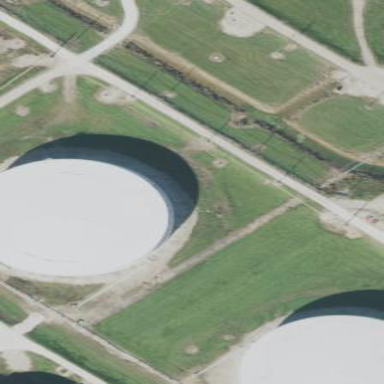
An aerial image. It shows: Storage tank that is man-made.